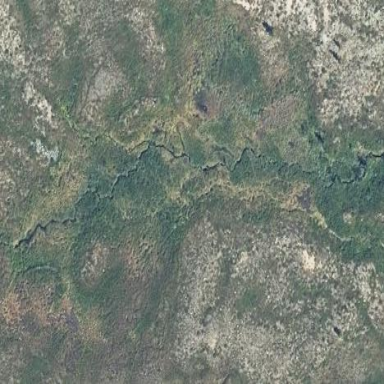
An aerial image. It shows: Marshy wetland area.